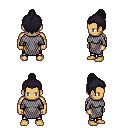
a pixel art fantasy rpg character, male body template, human, tanned skin, chain mail, gold greaves, raven short topknot hairstyle, four views (front, back, left, right), 2x2 character sprite sheet, small pixel art, hard edges, no anti-aliasing